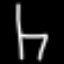
Label: chair